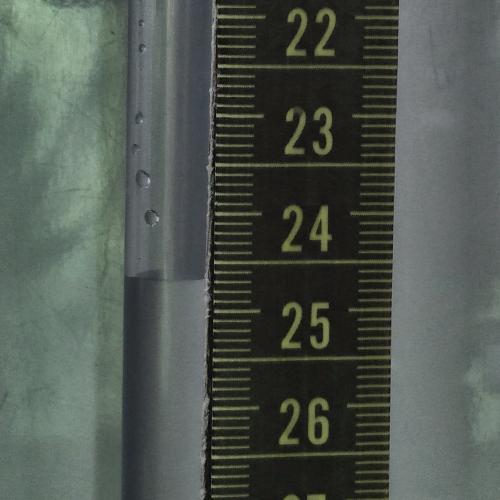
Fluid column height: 24.7 cm